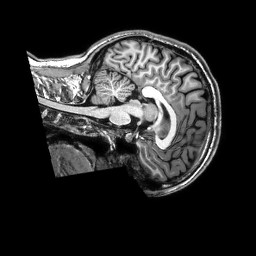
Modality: T1w
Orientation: sagittal
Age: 22
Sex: male
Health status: healthy
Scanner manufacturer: philips
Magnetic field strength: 3 T
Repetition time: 0.009 s
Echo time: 0.003996 s